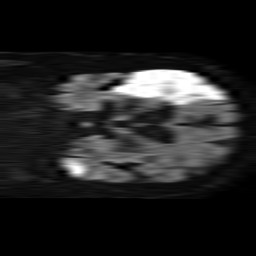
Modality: TRACE
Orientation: coronal
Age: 85
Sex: male
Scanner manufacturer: philips
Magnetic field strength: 1.5 T
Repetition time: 4.6 s
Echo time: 0.08942 s